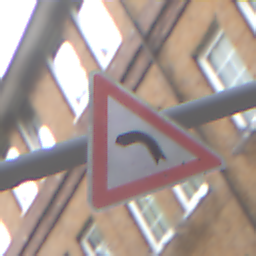
Verkehrszeichen: KurveLinks
Umgebung: Outdoor, Urban
Tageszeit: MorningAfternoon
Wetter: Overcast
Licht: Natural
Jahreszeit: NotSpecified
Kontrast: LowContrast